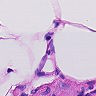
Metastatic tissue present: no